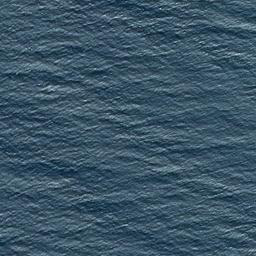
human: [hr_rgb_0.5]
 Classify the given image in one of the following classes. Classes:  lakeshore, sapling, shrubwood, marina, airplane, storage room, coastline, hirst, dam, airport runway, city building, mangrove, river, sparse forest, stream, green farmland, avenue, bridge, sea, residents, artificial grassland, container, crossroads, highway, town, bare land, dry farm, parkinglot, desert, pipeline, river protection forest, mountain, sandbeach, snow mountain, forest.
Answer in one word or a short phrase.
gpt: sea